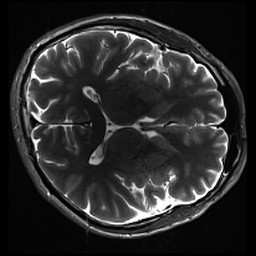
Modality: inplaneT2
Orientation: axial